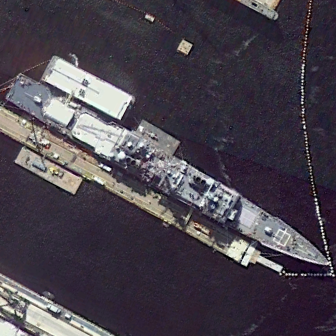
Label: cruiser